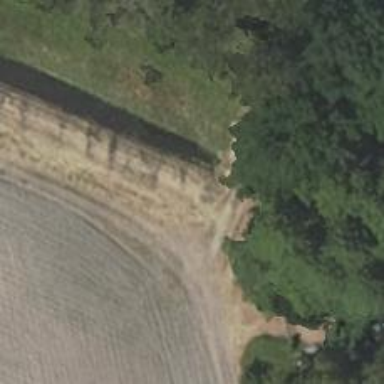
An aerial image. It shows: Culvert tunnel.